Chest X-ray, PA view. Patient: 72 years old, sex F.
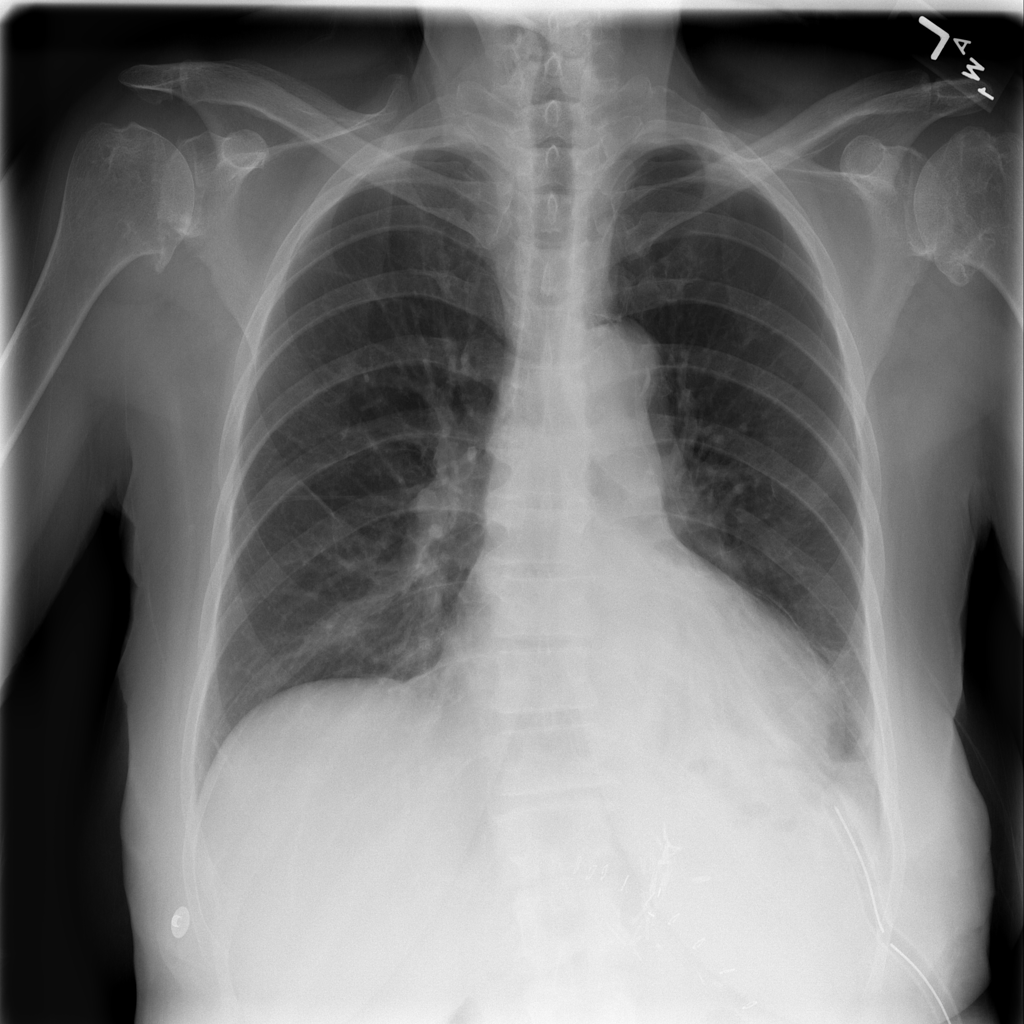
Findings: Pneumothorax